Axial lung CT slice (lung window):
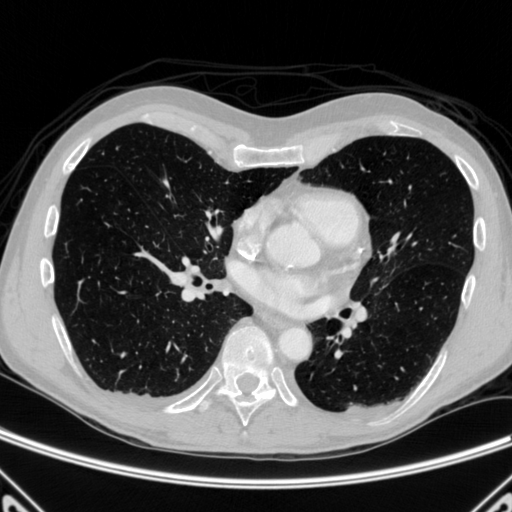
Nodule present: no